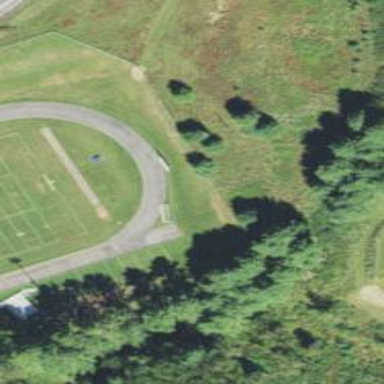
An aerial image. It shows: Athletic track located in leisure land area.